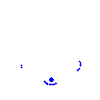
Particle: proton